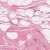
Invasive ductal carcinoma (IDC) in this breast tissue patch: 0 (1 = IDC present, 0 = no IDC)